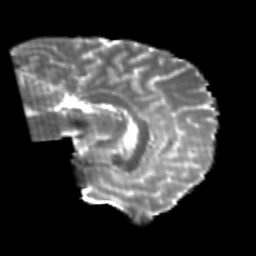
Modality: T2w
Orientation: sagittal
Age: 22
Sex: male
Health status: healthy
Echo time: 0.074 s